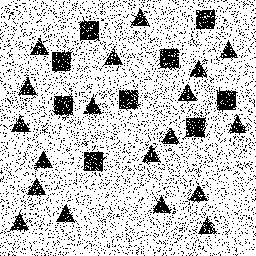
Squares: 9
Triangles: 19
Stars: 0
Total shapes: 28